Question: im trying to make a facebook like blue bar.
So, i noticed they make a blue bar with width 100%, and make a new div under it which selects half of the div like this(the light blue part is the new div)

So, then the text or link i put under the new div is alligned just like i want it.
How can i achieve this?
My HTML
'''
<div class="topBar" >
<div class="bar_frame">
fuuu
</div>
</div>
'''
And here is my CSS
'''
.topBar {
background: #3b5998;
top: 0;
height: 36px;
width: 100%;
background-position: center;
position: fixed;
}
.bar_frame{
/* The new div code must go here but i dont know how to do this */
}
'''
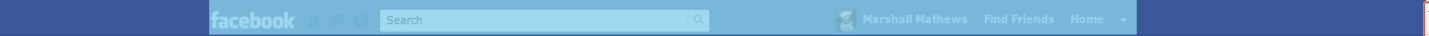
Answer: This will work. I'm assuming you just need to center a fixed-width div in its parent element? This is exactly how Facebook does it in your example, and this is how it is done in many cases:
'''
.bar_frame{
width: 981px;
margin: 0px auto;
}
'''
<URL>